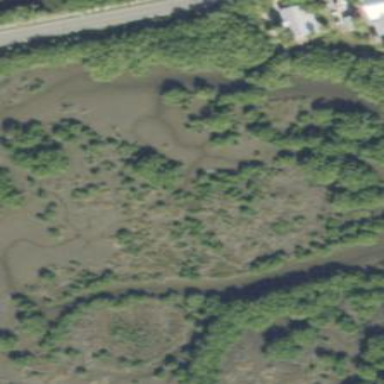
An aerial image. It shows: Beautiful mangrove wetland area.